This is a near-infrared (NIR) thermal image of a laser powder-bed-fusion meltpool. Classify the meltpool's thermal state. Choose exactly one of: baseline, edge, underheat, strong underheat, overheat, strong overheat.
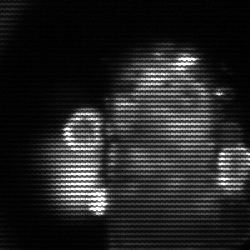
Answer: strong underheat